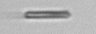
Label: fiber